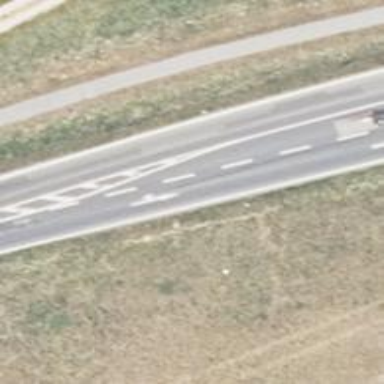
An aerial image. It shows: Primary road with asphalt surface.